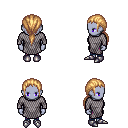
a pixel art fantasy rpg character, female body template, dark elf, purple skin, chain mail, magenta pants, light blonde ponytail hairstyle, metal boots, four views (front, back, left, right), 2x2 character sprite sheet, small pixel art, hard edges, no anti-aliasing